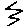
Label: zigzag